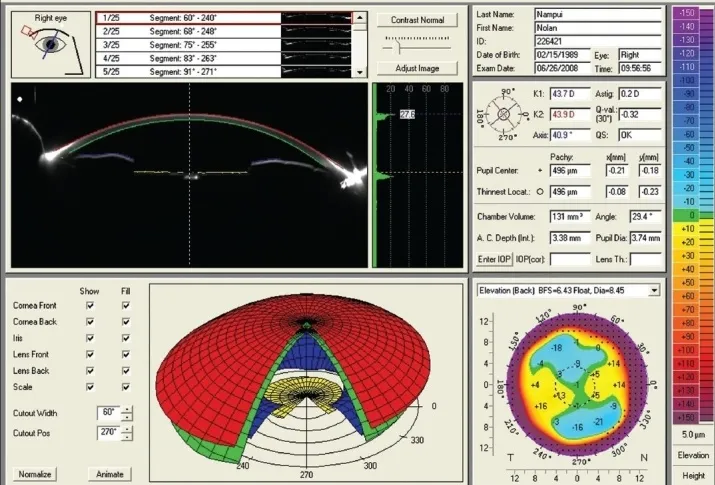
Scheimpflug imaging of the right eye, showing satisfactory anterior chamber depth and angle configuration.
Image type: ophthalmic_imaging (oct)